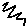
Label: zigzag